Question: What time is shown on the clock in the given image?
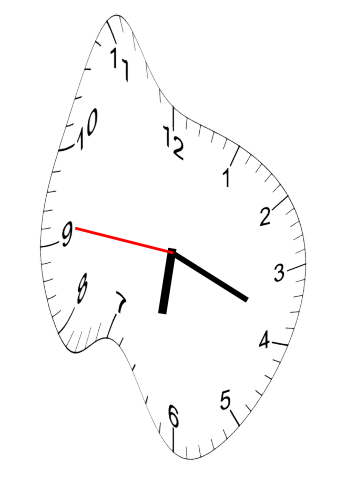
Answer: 06:18:46